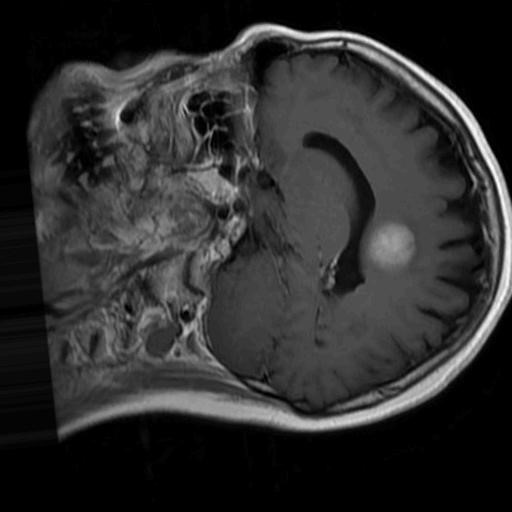
Label: brain_menin